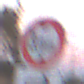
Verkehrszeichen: TatsaechlicheHoehe
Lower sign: RichtungsangabeDurchPfeile5
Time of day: SunriseSunset
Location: Outdoor (Suburban)
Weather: PartlyCloudy
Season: NotSpecified
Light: Natural